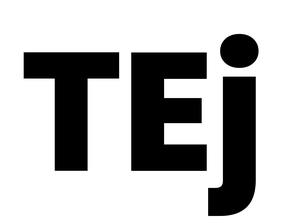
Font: Poppins-ExtraBold